Question: The keyboard shortcut to jump to a particular line in Xcode is Cmd+L

Typing in line number easily works, but what is the "symbol" in "Type Line Number or Symbol"? I tried typing selector names, variable names, nothing seems to work. Anybody knows what the "symbol" here is referring to and how to use it?
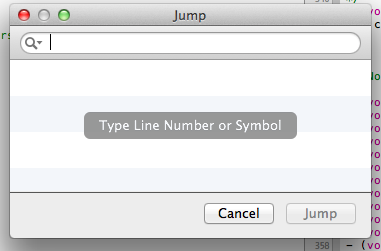
Answer: I think this feature is not working and will not, ever. In the upcoming Xcode 4.5 you will see just "Type Line Number" without the "or Symbol" part.
This very same question has been filed to Apple, but without answers.